Field crop: maize
Growth stage: 2
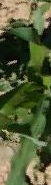
Species: maize